Aerial crown-view tile of a tropical tree (Barro Colorado Island, Panama), acquired 20241216:
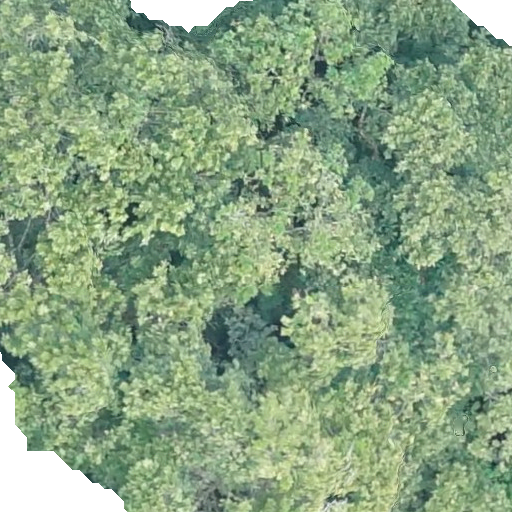
Species: Anacardium excelsum
GBIF accepted scientific name: Anacardium excelsum
Crown area: 553.087 m²